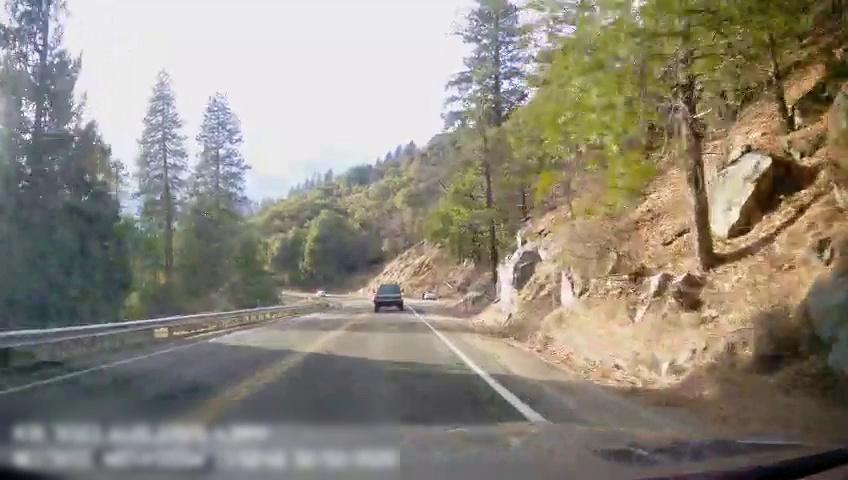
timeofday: Day
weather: Sunny
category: Drivable Space
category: Vehicles | Truck
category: Vehicles | SUV
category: Lanes | Current Lane
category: Lanes | Opposite Lane
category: Lanes | Opposite Lane
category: Lanes | Opposite Lane